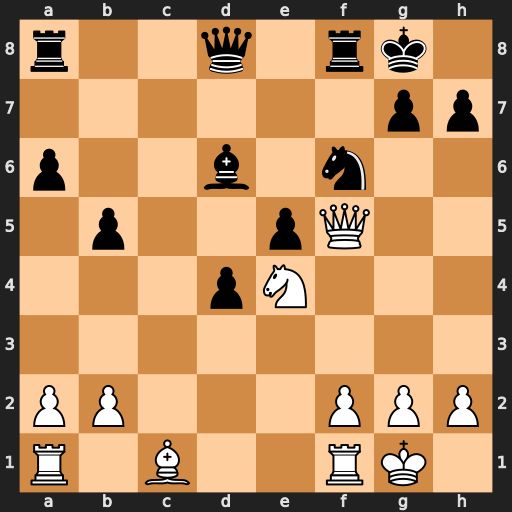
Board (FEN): r2q1rk1/6pp/p2b1n2/1p2pQ2/3pN3/8/PP3PPP/R1B2RK1
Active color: w
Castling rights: -
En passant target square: -
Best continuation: Qe6+ Kh8 Nxd6